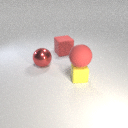
large red metal sphere in front of large red rubber cube